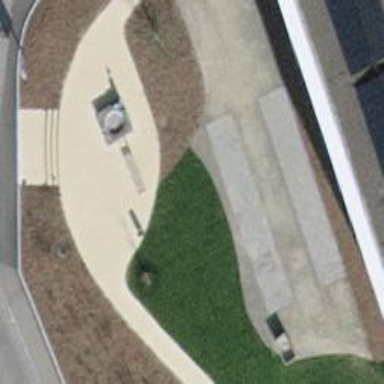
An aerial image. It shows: Brown bench.